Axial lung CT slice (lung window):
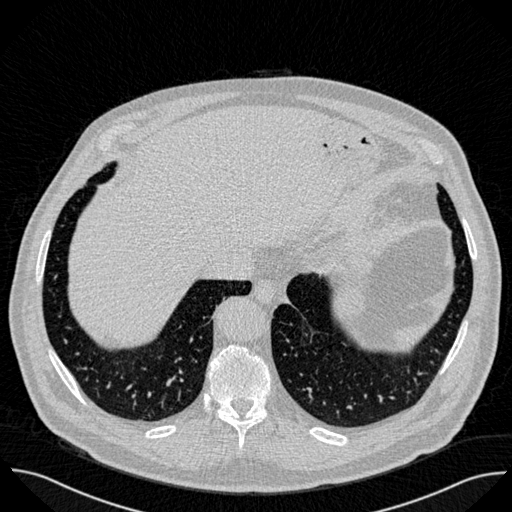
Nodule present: no